Question: I am trying to create an app with a navigation drawer and four fragments. So as I select the option from navigation drawer the view of the fragment gets displayed. Now, I have certain buttons created for the view, but whenever i am trying to initialize them in the code, i am getting runtime error which is pasted below.
When I did Command + Click on those ids R.id.bIndexOutOfBounds button, it showed me multiple declaration. I am unable to get how to choose a specific declaration, and why is android studio looking for 4 different fragment_crash.xml file ( layout file for the fragment) when only 1 file is present.
Please help me if anyone knows how to get only 1 layout_crash.xml file.
'''
04-01 14:34:10.256 2067-2067/com.example.android.navigationdrawer E/AndroidRuntime: FATAL EXCEPTION: main
Process: com.example.android.navigationdrawer, PID: 2067
java.lang.RuntimeException: Unable to start activity ComponentInfo{com.example.android.navigationdrawer/com.example.android.navigationdrawer.NavigationDrawerActivity}: java.lang.NullPointerException: Attempt to invoke virtual method 'android.view.View android.view.View.findViewById(int)' on a null object reference
at android.app.ActivityThread.performLaunchActivity(ActivityThread.java:2298)
at android.app.ActivityThread.handleLaunchActivity(ActivityThread.java:2360)
at android.app.ActivityThread.access$800(ActivityThread.java:144)
at android.app.ActivityThread$H.handleMessage(ActivityThread.java:1278)
at android.os.Handler.dispatchMessage(Handler.java:102)
at android.os.Looper.loop(Looper.java:135)
at android.app.ActivityThread.main(ActivityThread.java:5221)
at java.lang.reflect.Method.invoke(Native Method)
at java.lang.reflect.Method.invoke(Method.java:372)
at com.android.internal.os.ZygoteInit$MethodAndArgsCaller.run(ZygoteInit.java:899)
at com.android.internal.os.ZygoteInit.main(ZygoteInit.java:694)
Caused by: java.lang.NullPointerException: Attempt to invoke virtual method 'android.view.View android.view.View.findViewById(int)' on a null object reference
at com.example.android.navigationdrawer.CrashFragment.onCreateView(CrashFragment.java:56)
at android.app.Fragment.performCreateView(Fragment.java:2053)
at android.app.FragmentManagerImpl.moveToState(FragmentManager.java:894)
at android.app.FragmentManagerImpl.moveToState(FragmentManager.java:1067)
at android.app.BackStackRecord.run(BackStackRecord.java:833)
at android.app.FragmentManagerImpl.execPendingActions(FragmentManager.java:1452)
at android.app.Activity.performStart(Activity.java:5948)
at
android.app.ActivityThread.performLaunchActivity(ActivityThread.java:2261)
at android.app.ActivityThread.handleLaunchActivity(ActivityThread.java:2360)
at android.app.ActivityThread.access$800(ActivityThread.java:144)
at android.app.ActivityThread$H.handleMessage(ActivityThread.java:1278)
at android.os.Handler.dispatchMessage(Handler.java:102)
at android.os.Looper.loop(Looper.java:135)
at android.app.ActivityThread.main(ActivityThread.java:5221)
at java.lang.reflect.Method.invoke(Native Method)
at java.lang.reflect.Method.invoke(Method.java:372)
at com.android.internal.os.ZygoteInit$MethodAndArgsCaller.run(ZygoteInit.java:899)
at com.android.internal.os.ZygoteInit.main(ZygoteInit.java:694)
'''

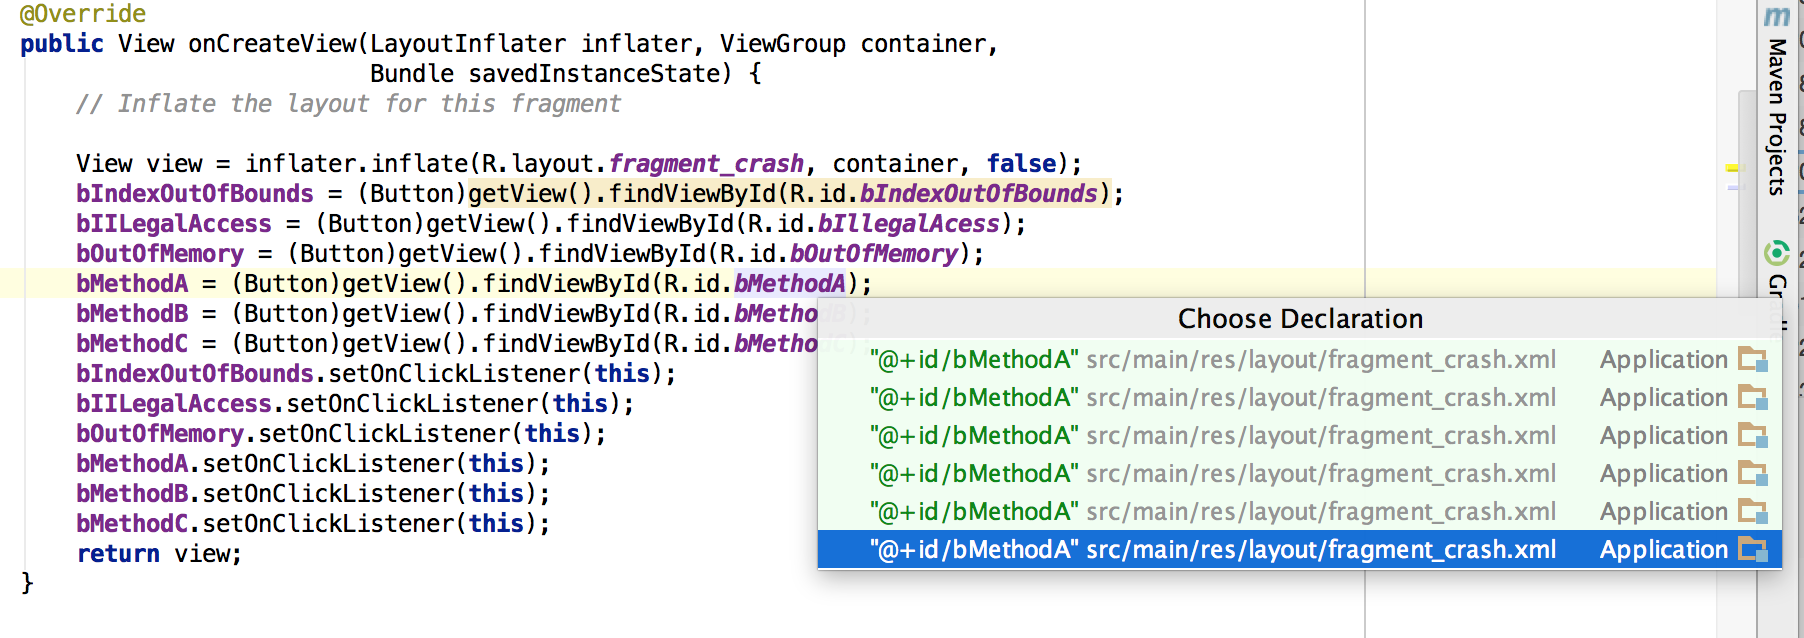
Answer: You should use "view" instead of "getView()" in 'bIndexOutOfBounds = (Button) getView().findViewById(R.id.bIndexOutOfBounds);'
'getView()' will return the root view of a fragment which is returned by 'onCreateView()' so you cannot get view by 'getView()' inside of 'onCreateView()'